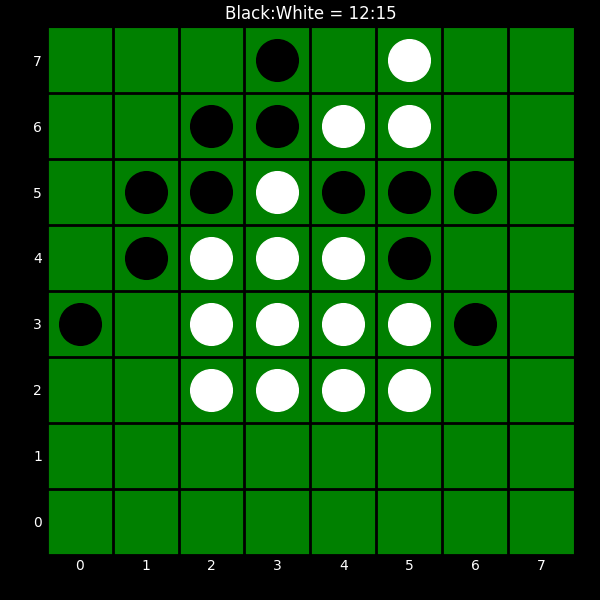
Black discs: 12
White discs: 15